Field crop: maize
Growth stage: 2
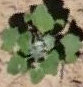
Species: chenopodium